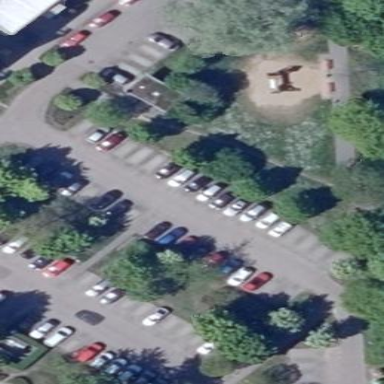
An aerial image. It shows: Parking area with surface.